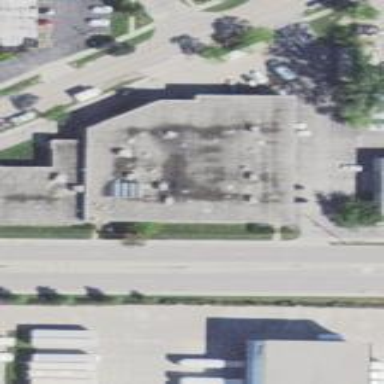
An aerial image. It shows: Industrial building.